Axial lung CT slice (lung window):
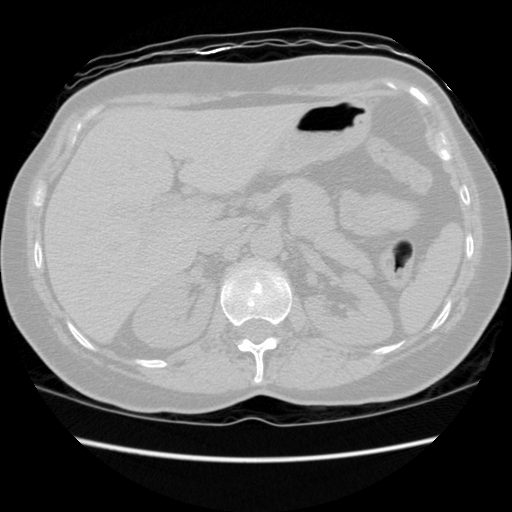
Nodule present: no